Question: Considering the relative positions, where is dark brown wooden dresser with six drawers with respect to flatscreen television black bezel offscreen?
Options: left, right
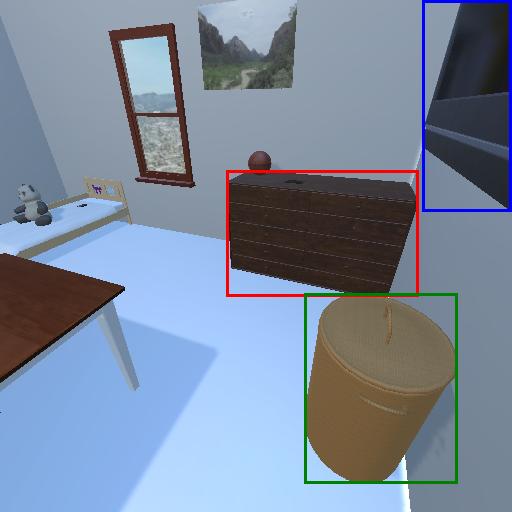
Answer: left